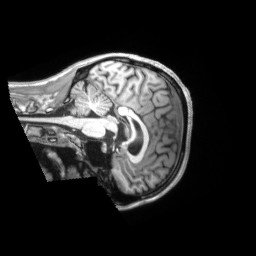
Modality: T1w
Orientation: sagittal
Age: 39
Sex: female
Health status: ill
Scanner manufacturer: siemens
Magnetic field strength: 3 T
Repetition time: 2.2 s
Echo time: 0.00157 s